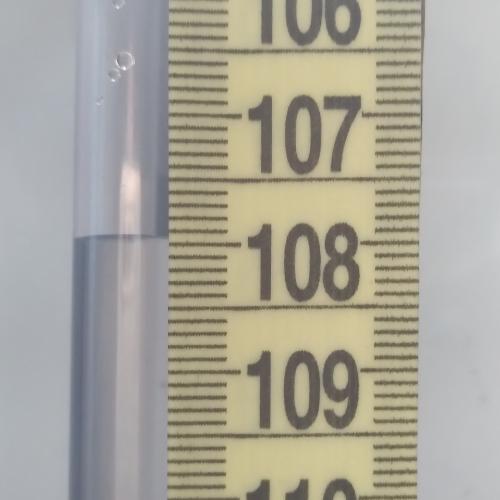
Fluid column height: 107.9 cm